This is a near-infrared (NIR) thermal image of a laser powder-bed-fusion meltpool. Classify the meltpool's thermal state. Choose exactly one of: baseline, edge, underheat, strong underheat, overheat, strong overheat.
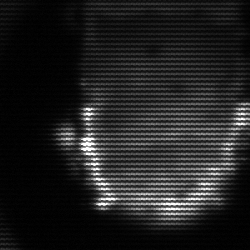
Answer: baseline